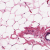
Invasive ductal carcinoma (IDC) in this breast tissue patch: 0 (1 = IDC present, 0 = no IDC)